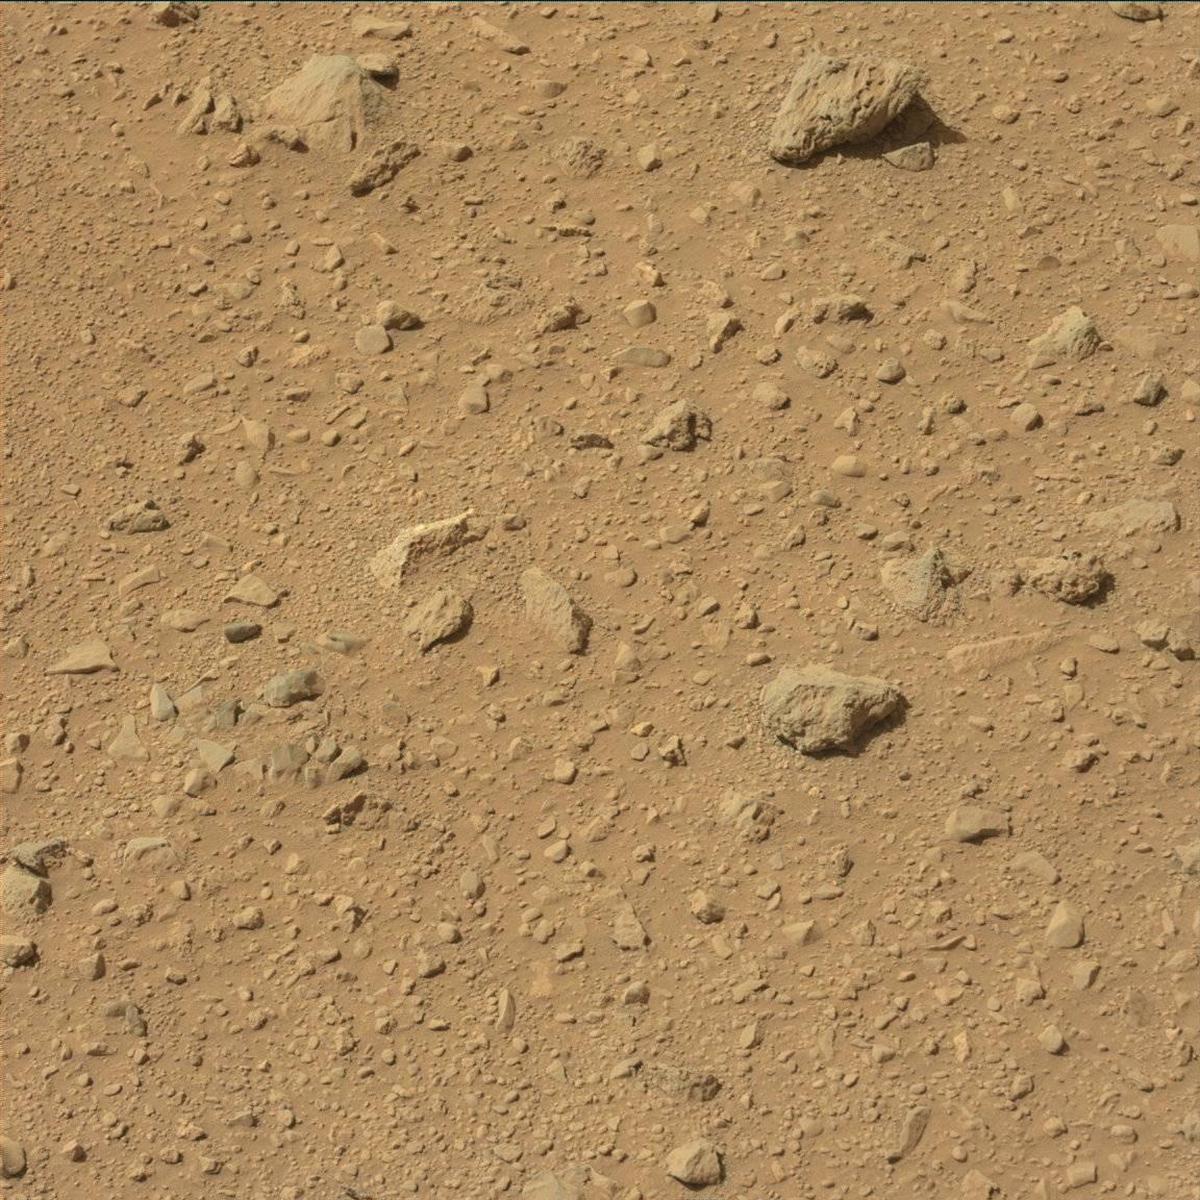
Terrain classes present: Bedrock, Rock, Sand / Soil